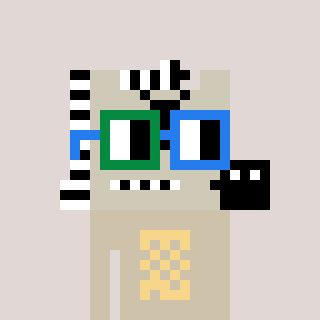
a pixel art character with square green and blue glasses, a zebra-shaped head and a bege-colored body on a warm background